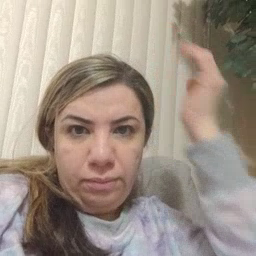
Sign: garbage